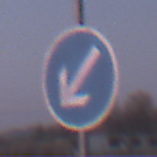
Verkehrszeichen: VorgeschriebeneVorbeifahrtLinks
Umgebung: Outdoor, Nature
Tageszeit: SunriseSunset
Wetter: Clear
Licht: Natural
Jahreszeit: NotSpecified
Kontrast: LowContrast